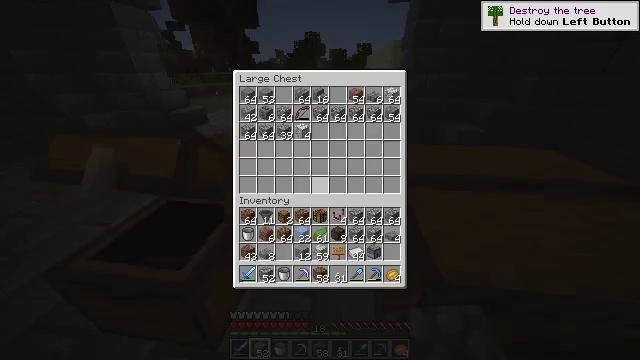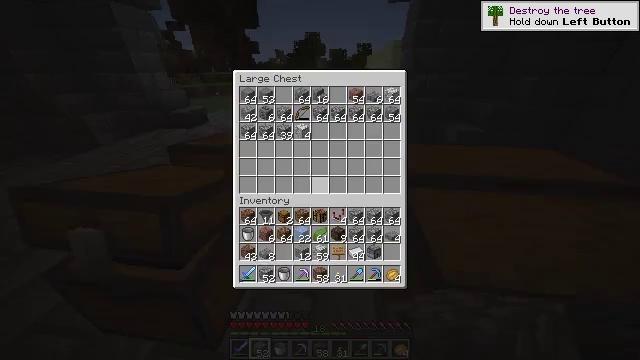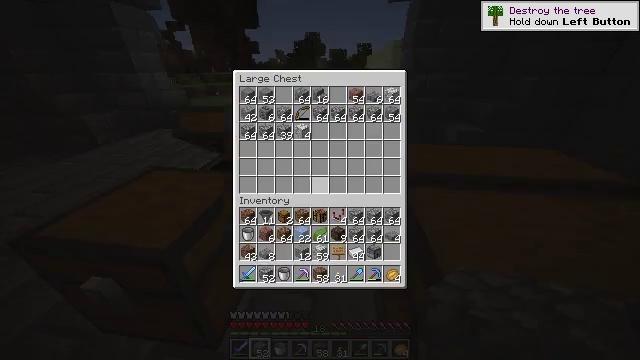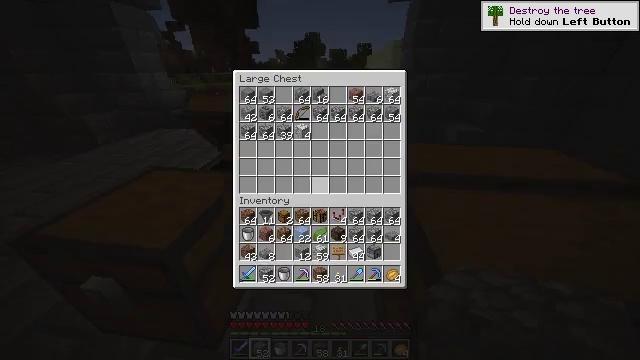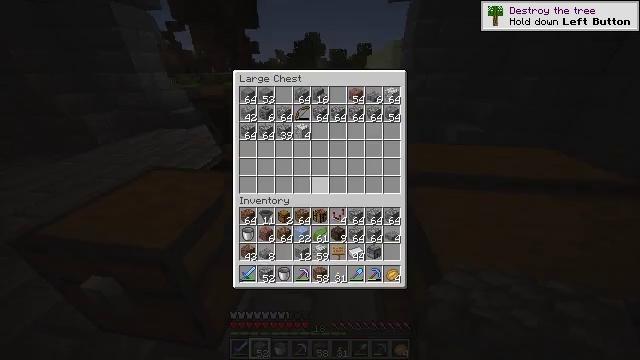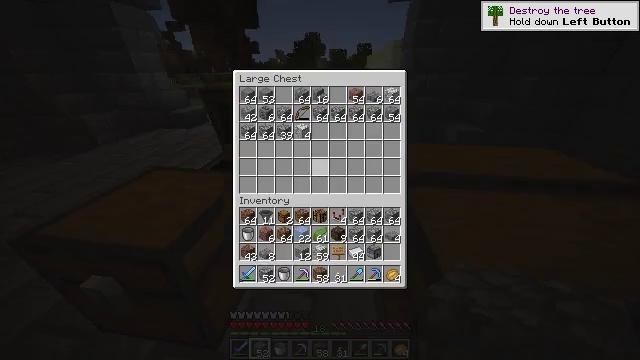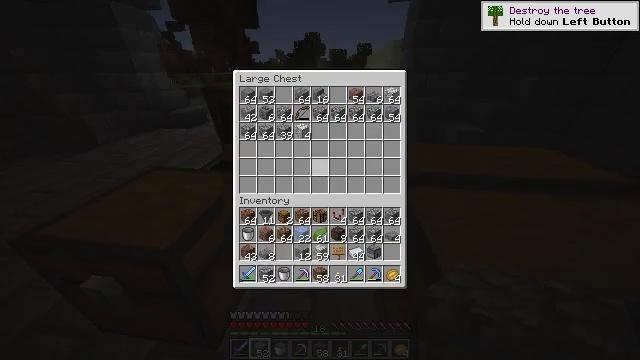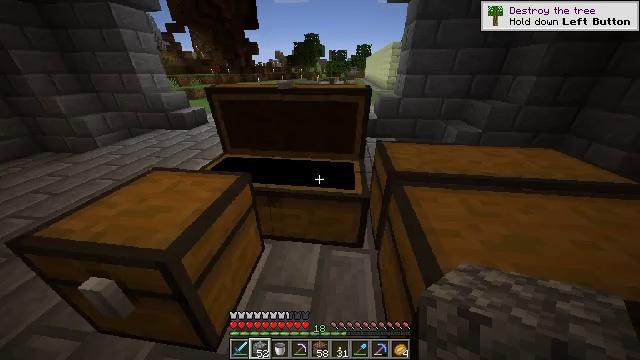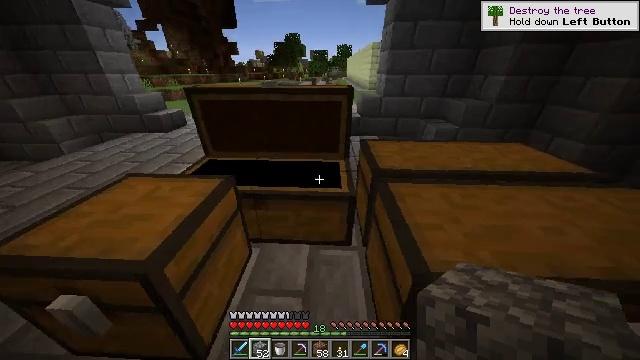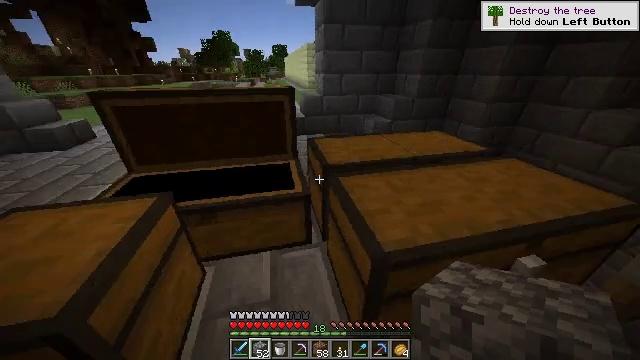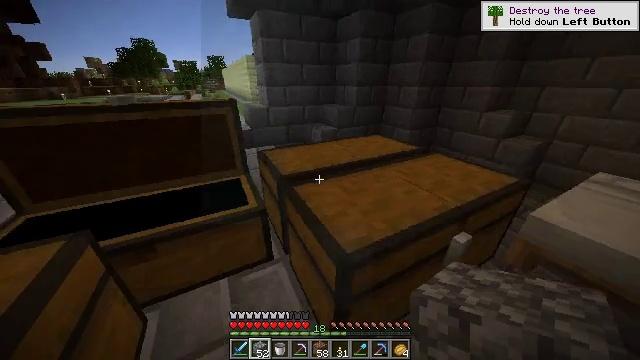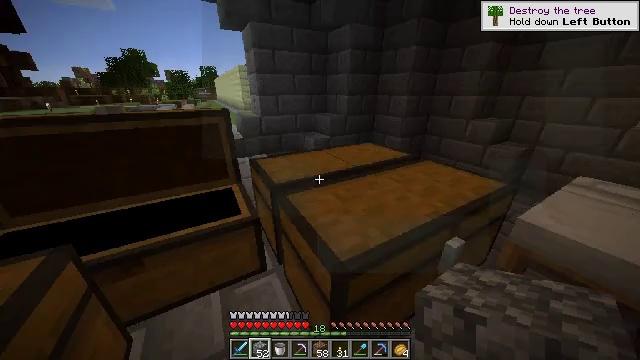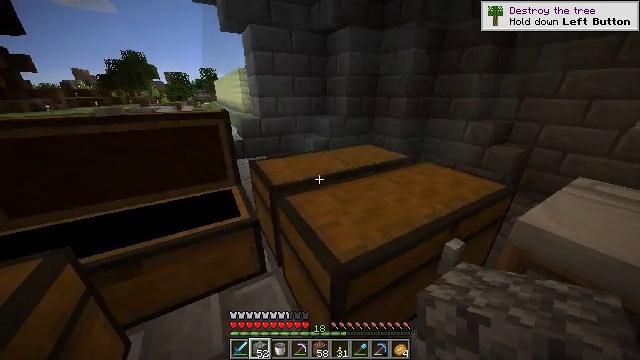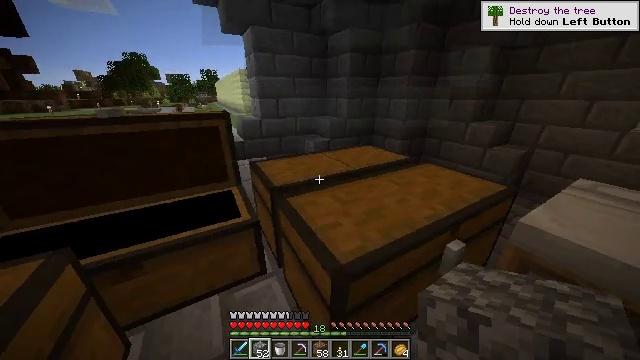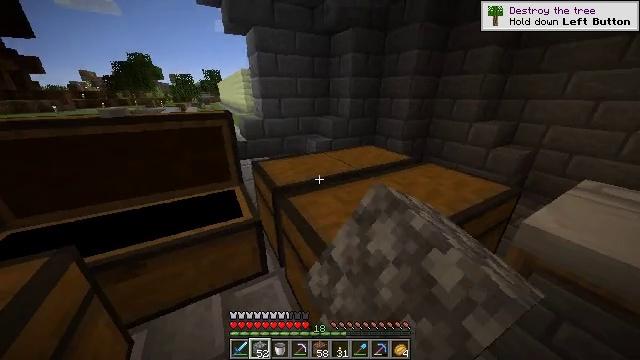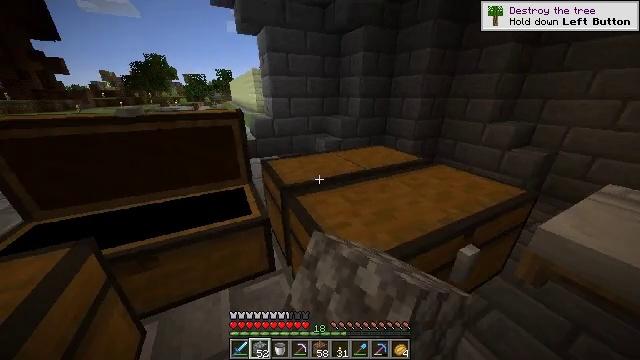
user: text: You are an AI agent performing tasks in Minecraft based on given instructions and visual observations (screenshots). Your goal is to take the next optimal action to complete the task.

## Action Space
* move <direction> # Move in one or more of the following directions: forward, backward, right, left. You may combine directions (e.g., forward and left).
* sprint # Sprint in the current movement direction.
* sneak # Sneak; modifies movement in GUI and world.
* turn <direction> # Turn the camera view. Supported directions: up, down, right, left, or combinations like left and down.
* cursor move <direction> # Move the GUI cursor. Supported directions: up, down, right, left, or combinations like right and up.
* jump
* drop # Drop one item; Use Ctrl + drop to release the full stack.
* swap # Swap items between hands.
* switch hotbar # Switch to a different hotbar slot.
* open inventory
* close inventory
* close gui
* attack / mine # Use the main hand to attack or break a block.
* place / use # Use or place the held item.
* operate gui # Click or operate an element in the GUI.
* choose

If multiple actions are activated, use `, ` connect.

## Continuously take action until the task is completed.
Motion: motion action
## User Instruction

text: Open the crafting interface to craft an oak sign.
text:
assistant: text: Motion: no_op
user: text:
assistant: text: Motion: no_op
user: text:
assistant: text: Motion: no_op
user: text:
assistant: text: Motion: no_op
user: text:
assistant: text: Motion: no_op
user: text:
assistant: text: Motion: cursor move up
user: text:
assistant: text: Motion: no_op
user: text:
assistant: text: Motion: turn right, close gui
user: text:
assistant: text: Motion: turn right
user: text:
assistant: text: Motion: turn right and up
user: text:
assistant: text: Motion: turn right and up
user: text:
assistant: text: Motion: no_op
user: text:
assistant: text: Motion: use / place
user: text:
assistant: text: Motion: use / place
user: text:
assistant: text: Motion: turn left
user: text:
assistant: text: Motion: no_op
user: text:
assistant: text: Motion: no_op
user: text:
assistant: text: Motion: open gui
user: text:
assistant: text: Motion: no_op
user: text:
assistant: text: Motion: no_op
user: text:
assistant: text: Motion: no_op
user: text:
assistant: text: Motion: no_op
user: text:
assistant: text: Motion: no_op
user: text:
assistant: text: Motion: cursor move right and up
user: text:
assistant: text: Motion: no_op
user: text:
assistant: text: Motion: no_op
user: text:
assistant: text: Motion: cursor move up
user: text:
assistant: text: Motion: cursor move up
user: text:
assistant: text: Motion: no_op
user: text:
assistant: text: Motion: no_op